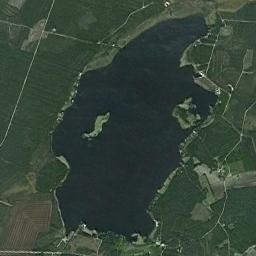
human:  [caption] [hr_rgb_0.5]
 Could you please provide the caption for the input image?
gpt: There are many trees around the lake .

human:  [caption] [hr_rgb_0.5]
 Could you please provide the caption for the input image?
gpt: There are green Spaces in the lake .

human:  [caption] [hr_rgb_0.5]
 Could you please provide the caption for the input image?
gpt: The lake lies in farmland and the water is dark blue .

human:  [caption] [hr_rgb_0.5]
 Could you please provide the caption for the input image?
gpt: An irregularly shaped blue lake surrounded by green fields .

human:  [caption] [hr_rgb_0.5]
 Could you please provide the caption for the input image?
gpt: There are many green farmlands around the lake .